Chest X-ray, PA view. Patient: 22 years old, sex M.
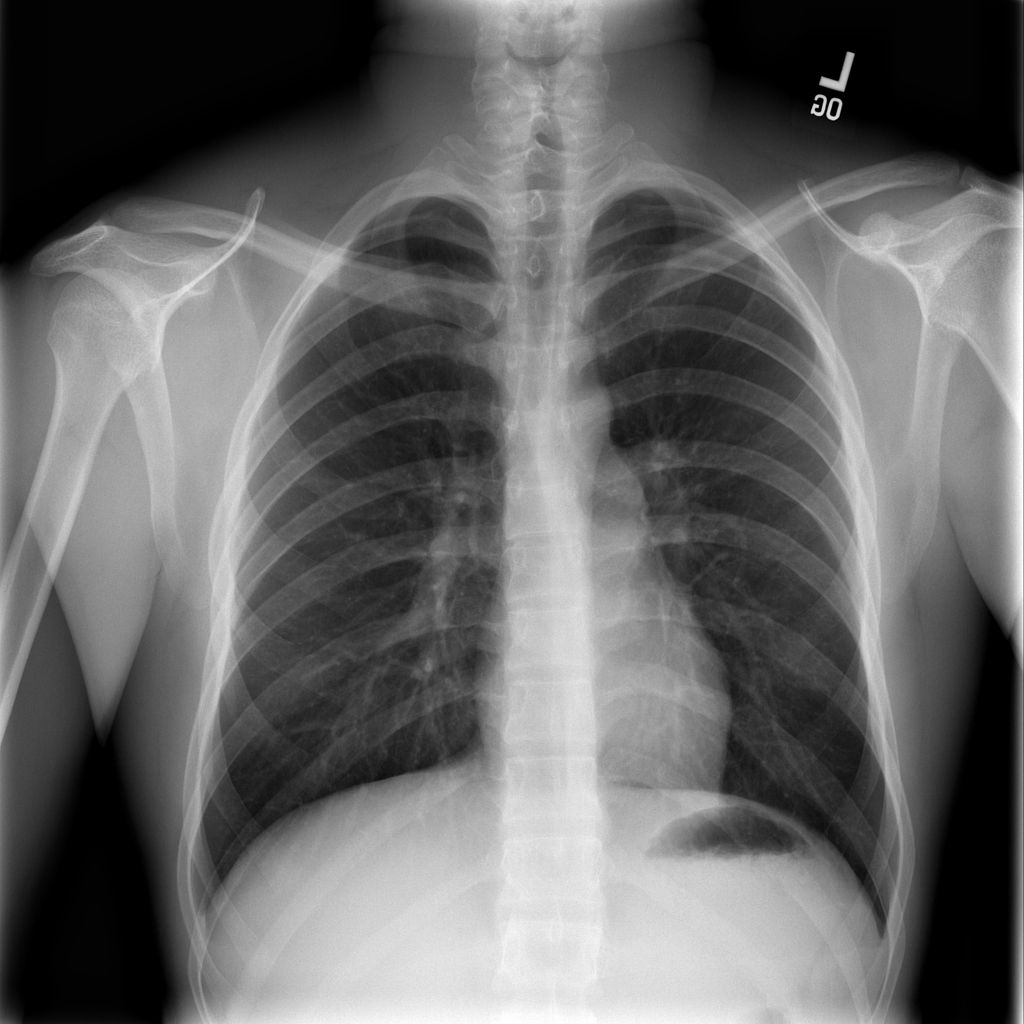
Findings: No Finding